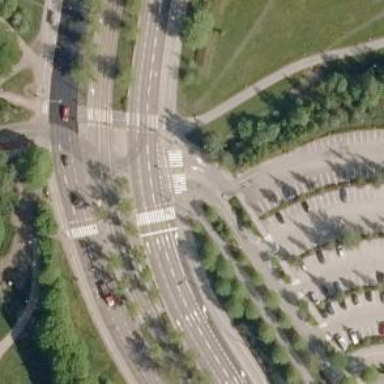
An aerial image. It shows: Footway.